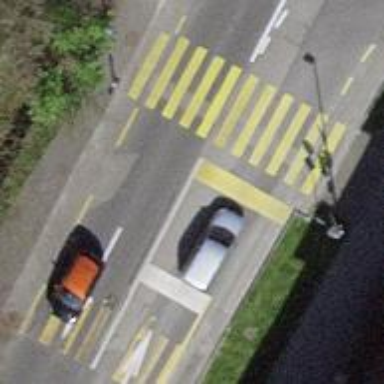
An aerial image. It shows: Marked road crossing with pedestrian island.